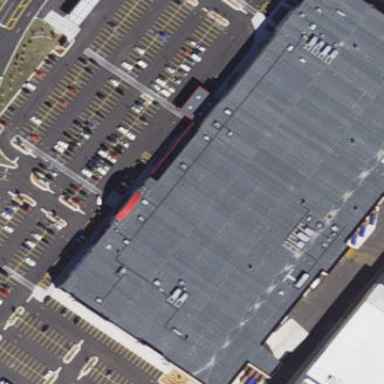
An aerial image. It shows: Retail building housing supermarket.